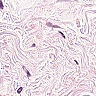
Metastatic tissue present: no